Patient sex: M
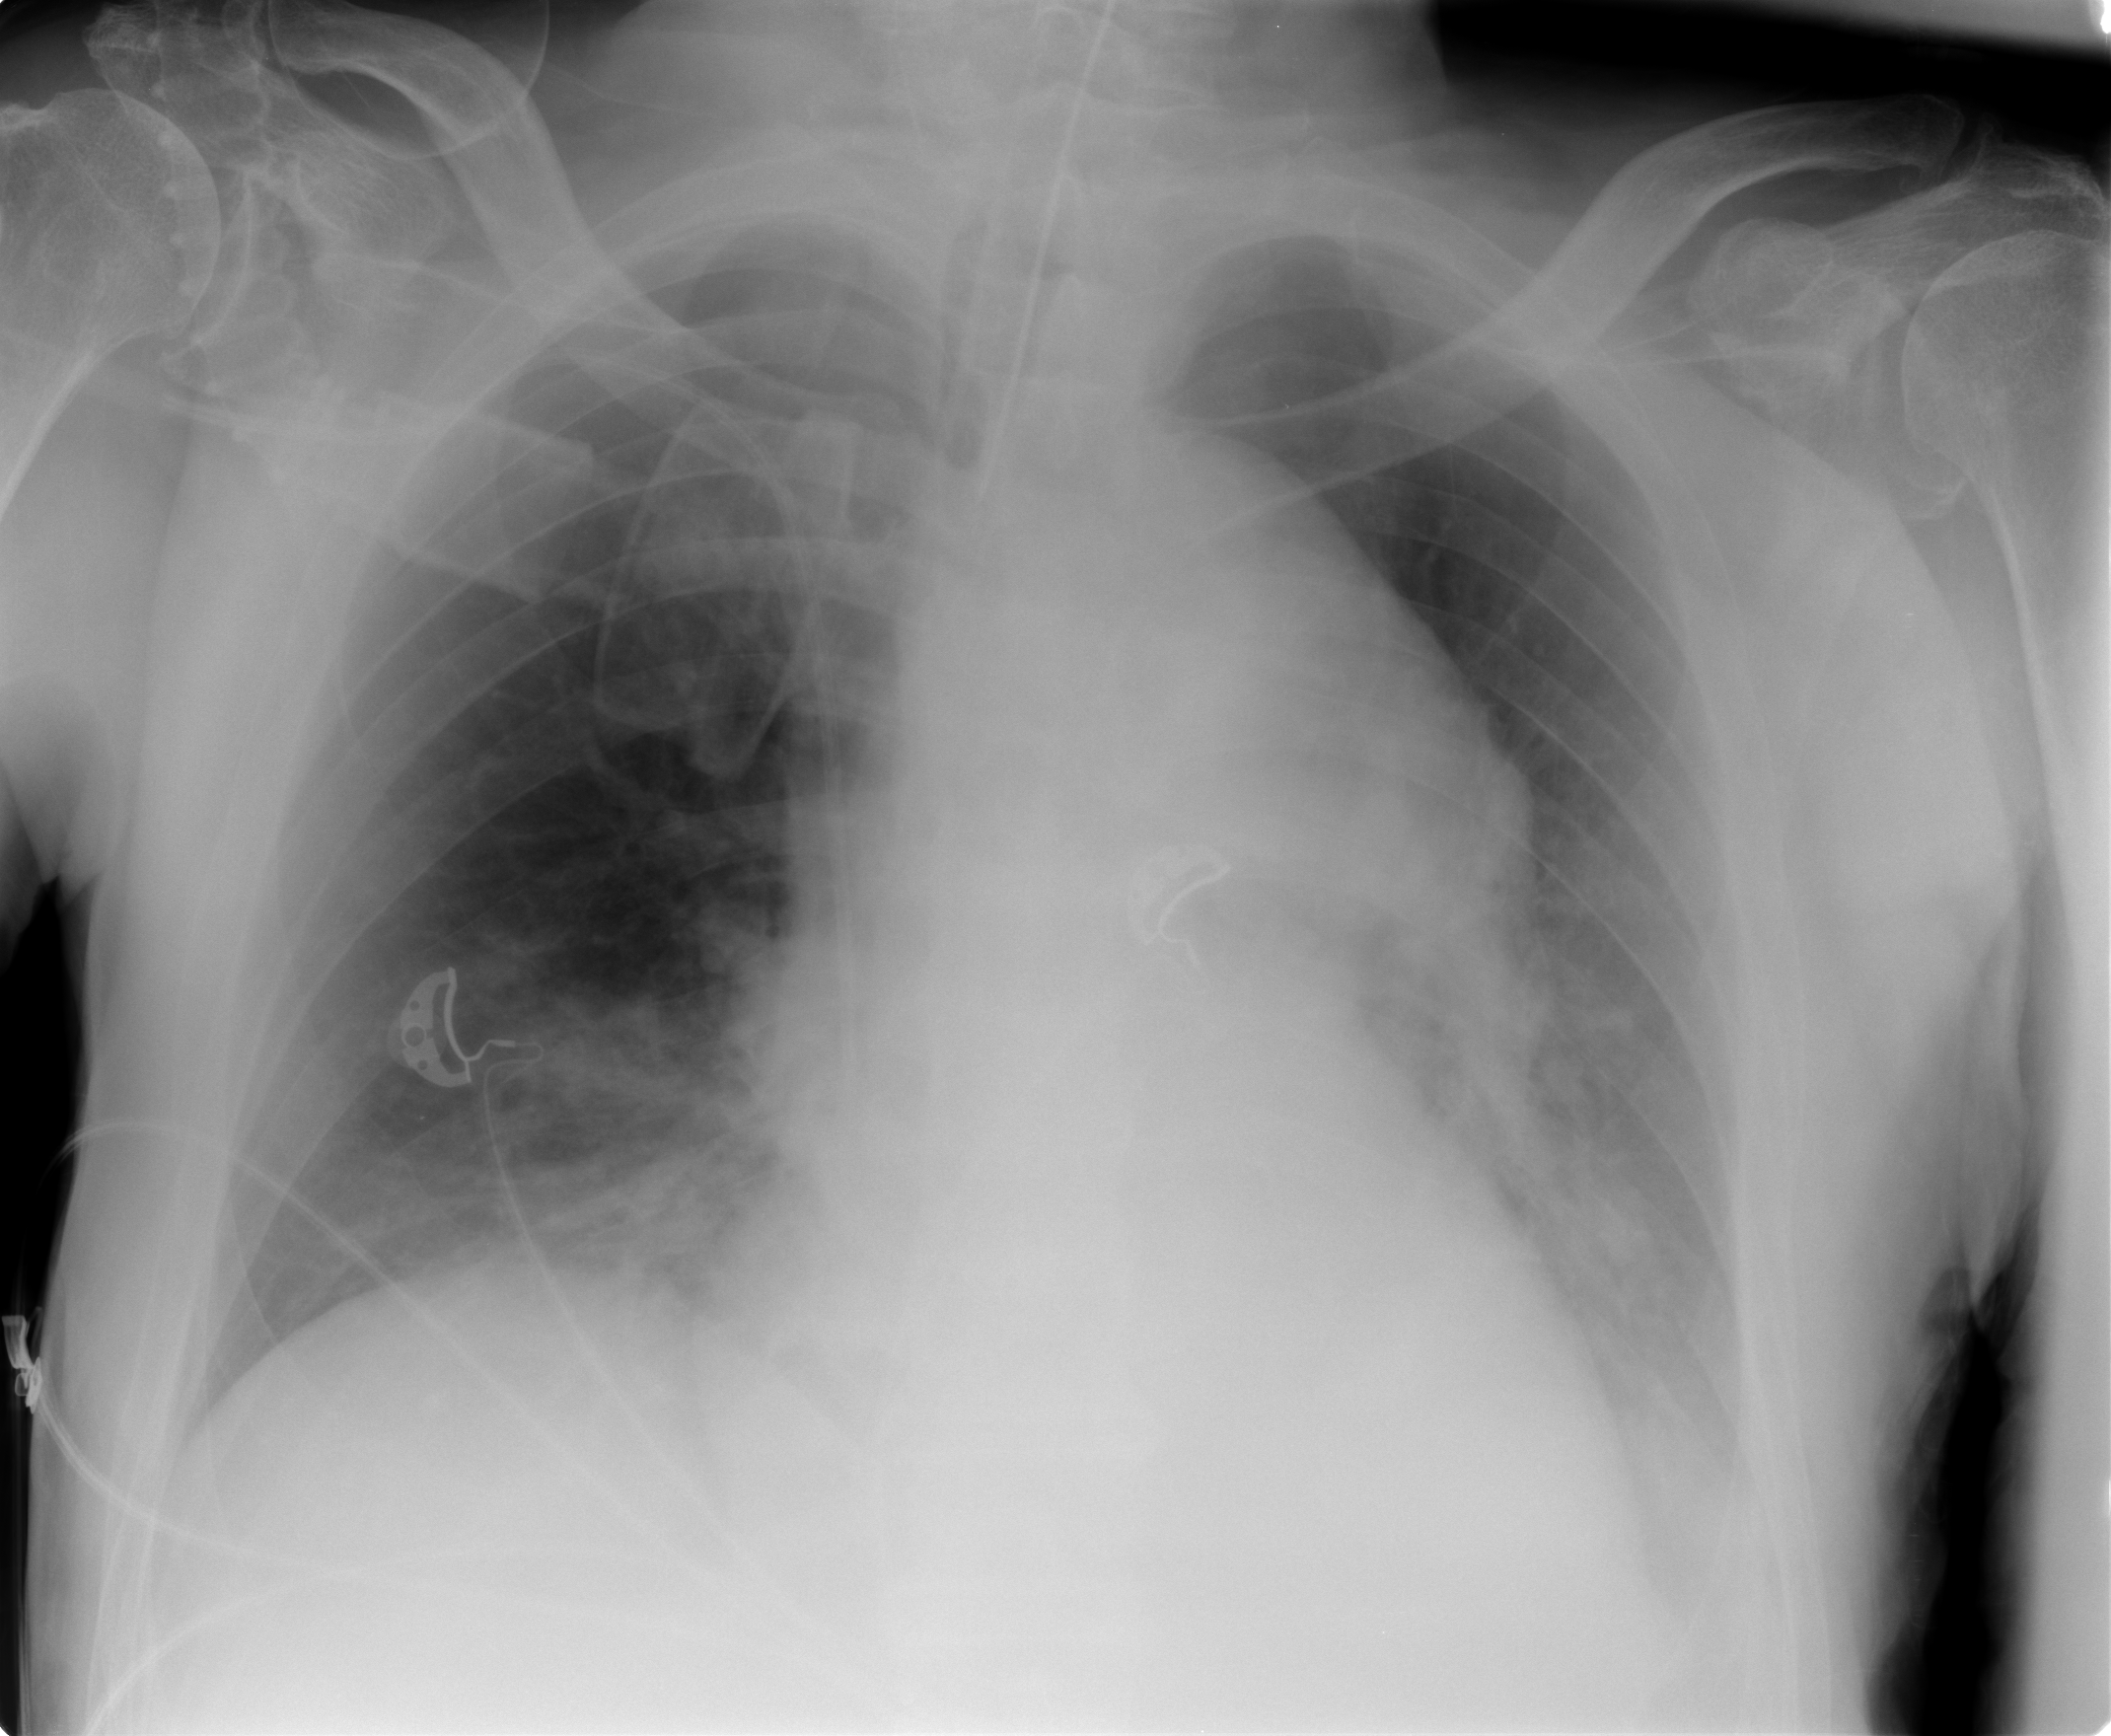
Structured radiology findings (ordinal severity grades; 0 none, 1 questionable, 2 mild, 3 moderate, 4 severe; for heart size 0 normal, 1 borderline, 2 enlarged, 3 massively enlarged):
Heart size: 1
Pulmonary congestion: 2
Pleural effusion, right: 0
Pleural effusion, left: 2
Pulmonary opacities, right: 2
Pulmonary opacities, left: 0
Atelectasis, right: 2
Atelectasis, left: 2